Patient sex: M
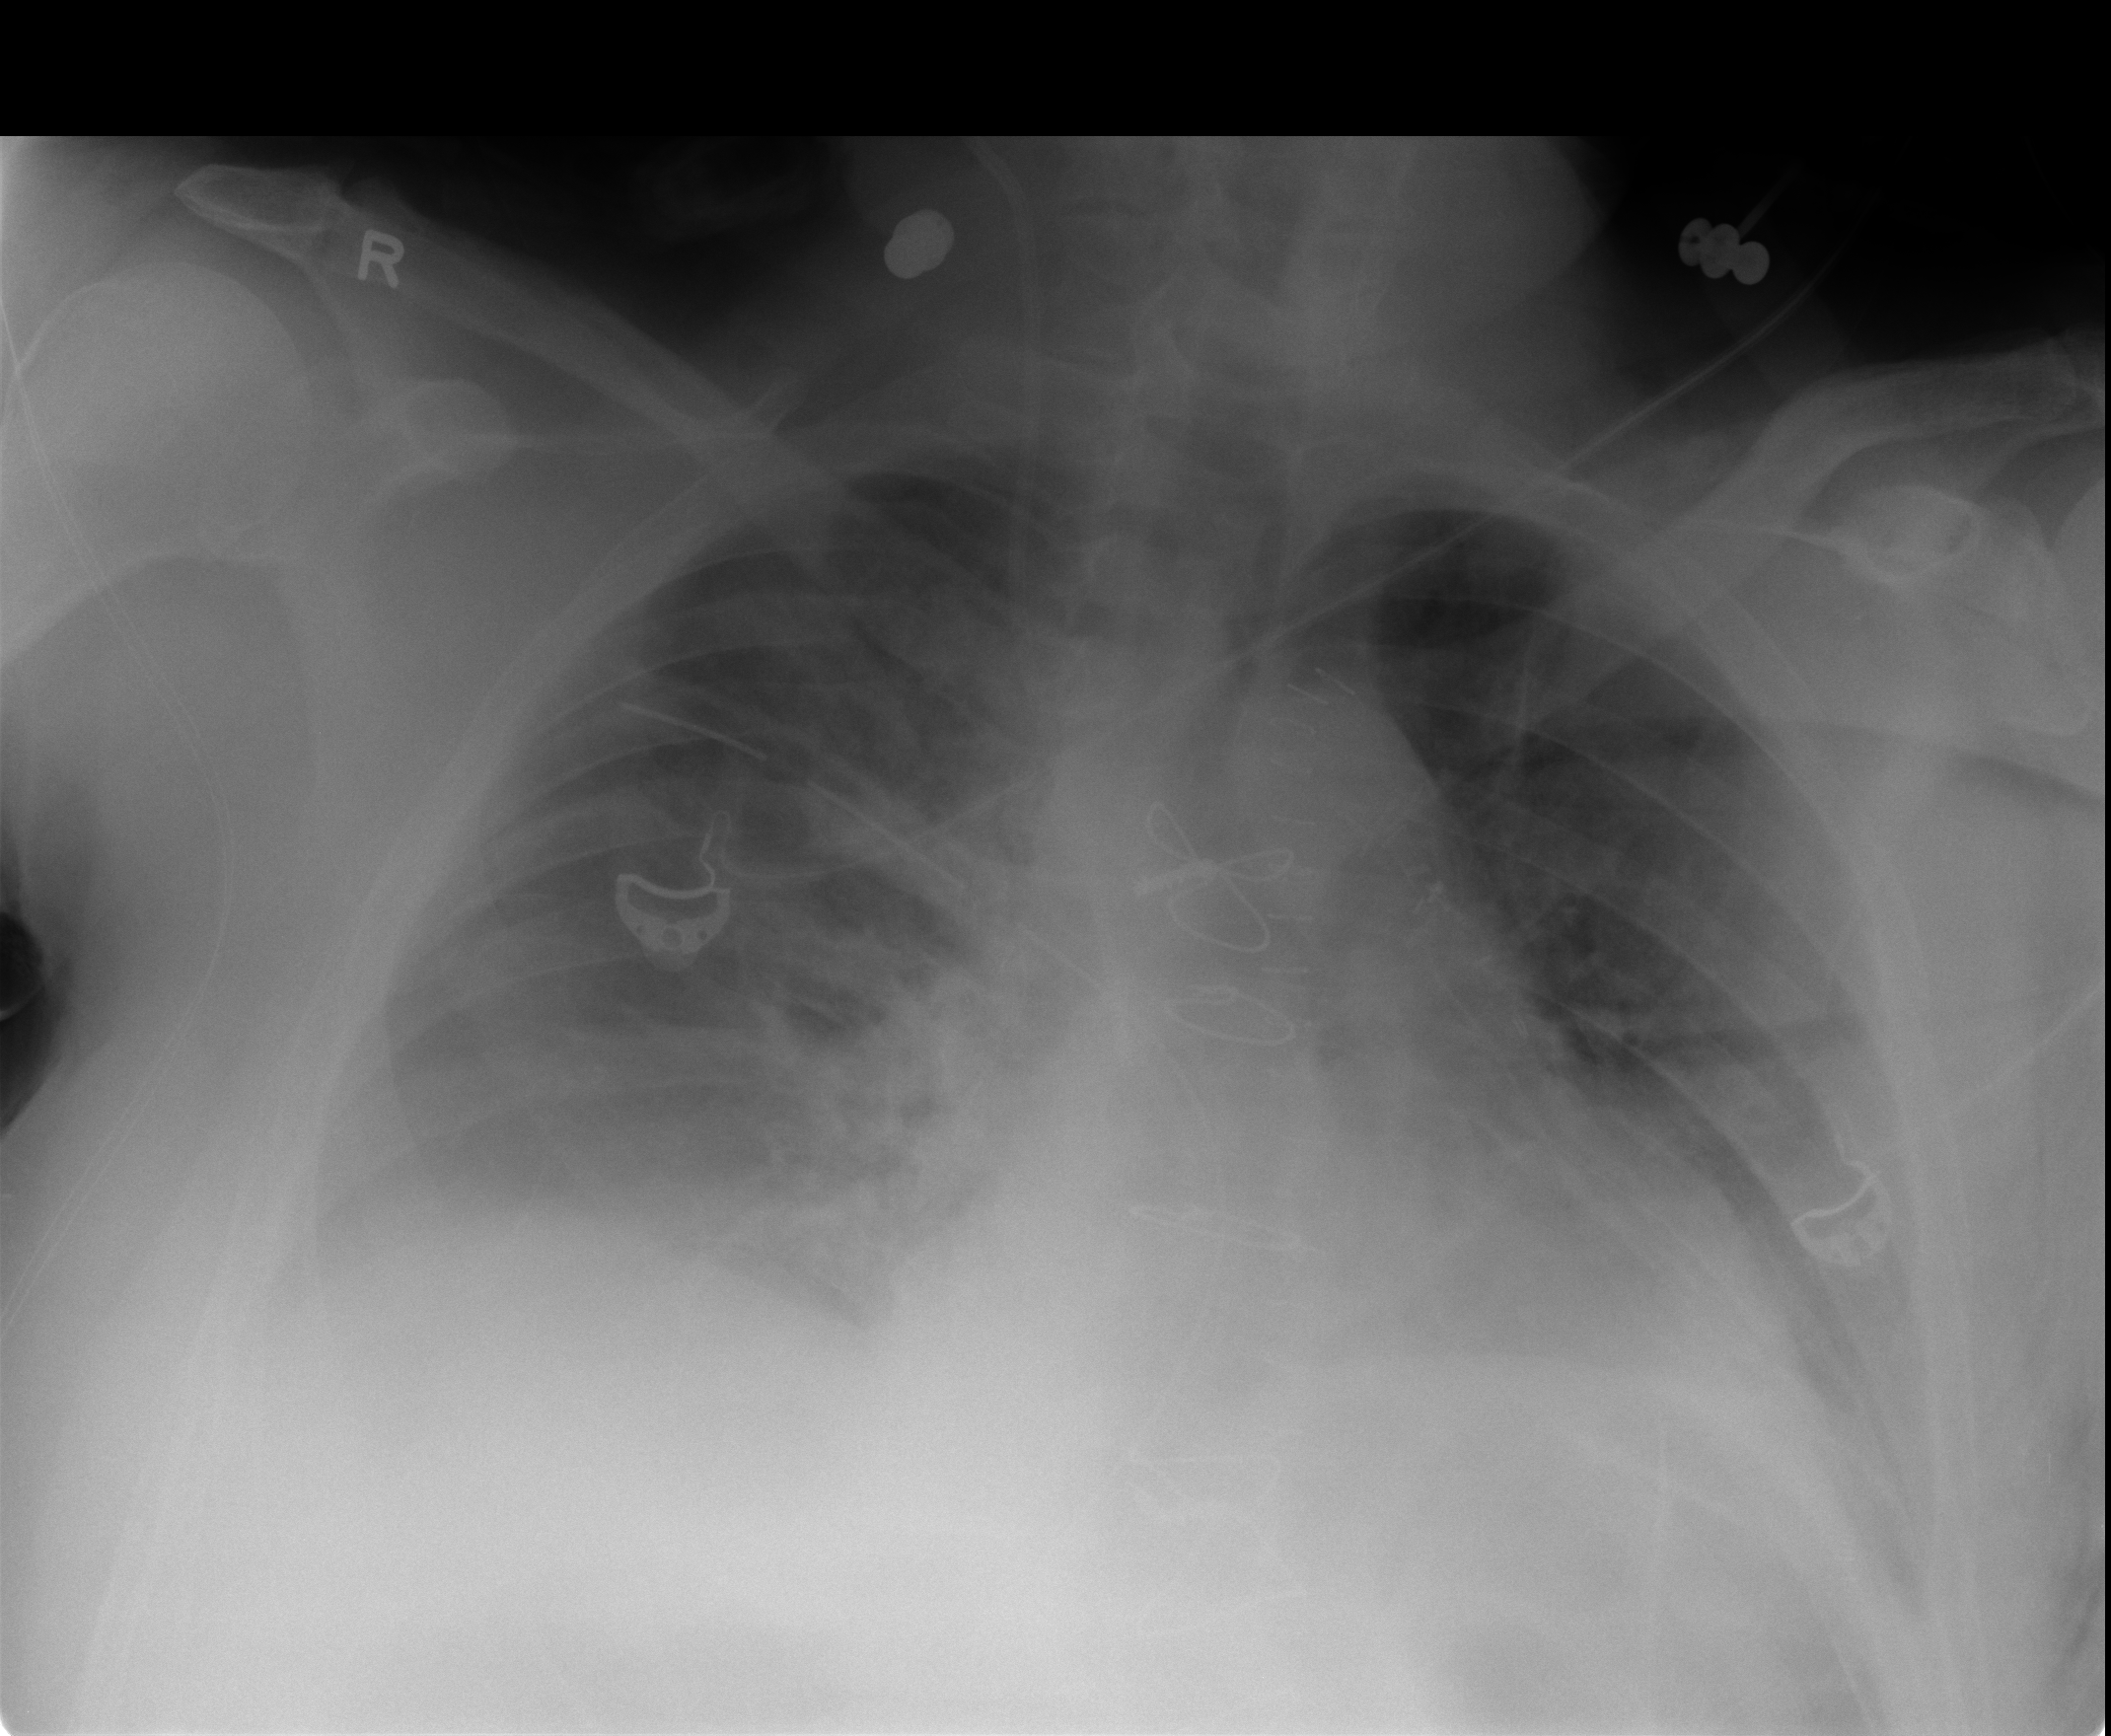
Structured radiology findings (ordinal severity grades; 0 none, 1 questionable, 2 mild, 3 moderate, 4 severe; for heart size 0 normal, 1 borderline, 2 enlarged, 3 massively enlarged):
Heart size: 0
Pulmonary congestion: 3
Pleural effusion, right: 2
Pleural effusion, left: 2
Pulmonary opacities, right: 1
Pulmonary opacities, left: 0
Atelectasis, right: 2
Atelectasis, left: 2